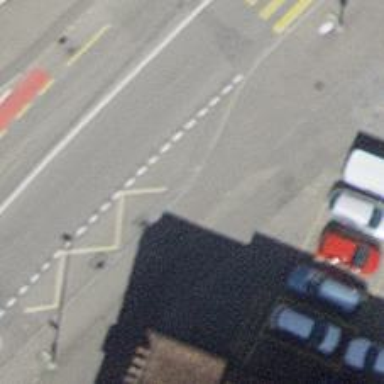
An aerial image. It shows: Platform for public transport. The platform is located by the road.